Interaction volume radius: 10 \u00c5
Interaction volume height: 10 \u00c5
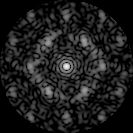
Disorder parameter: 0.625